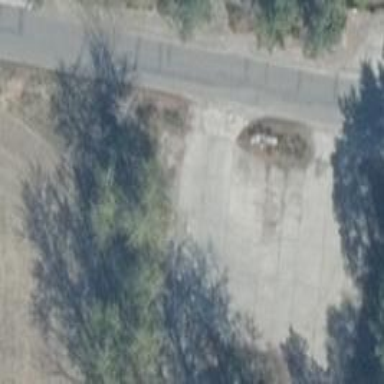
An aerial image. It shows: Concrete driveway designated as service road.